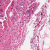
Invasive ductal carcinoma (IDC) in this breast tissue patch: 0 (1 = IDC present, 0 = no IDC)